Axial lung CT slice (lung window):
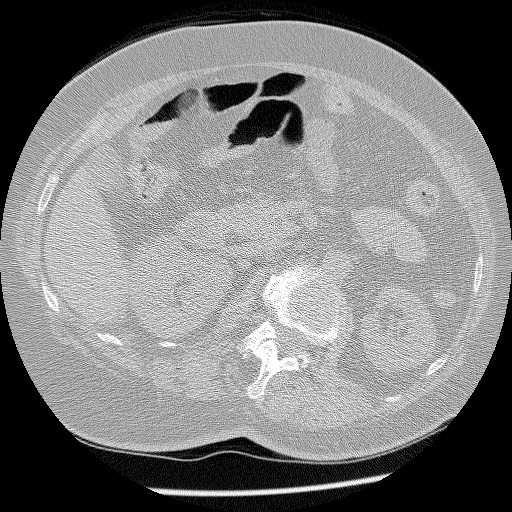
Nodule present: no